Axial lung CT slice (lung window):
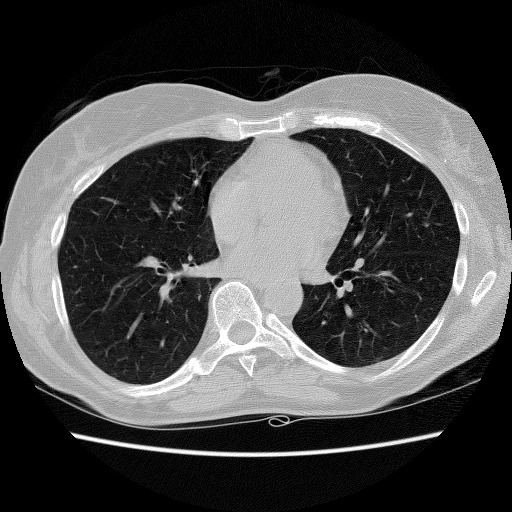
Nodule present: no